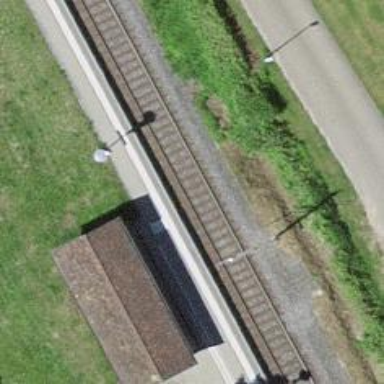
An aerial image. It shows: Stop position for public transport on the railway.